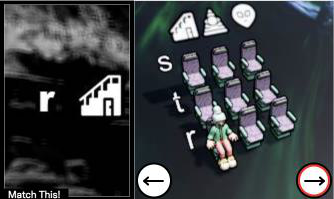
Task: seats
Answer: yes